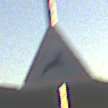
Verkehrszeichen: WildwechselLinks
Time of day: SunriseSunset
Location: Outdoor (Nature)
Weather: Clear
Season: NotSpecified
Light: Natural